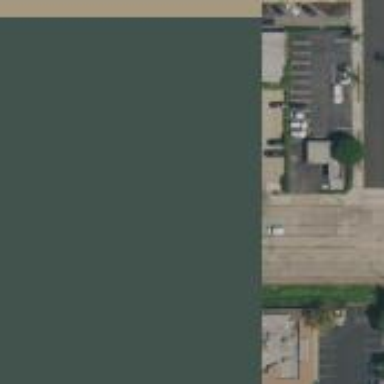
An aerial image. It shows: Veterinary facility.